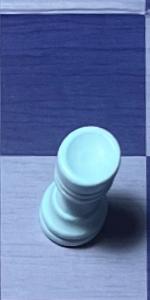
Label: Rook_White